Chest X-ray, AP view. Patient: 28 years old, sex F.
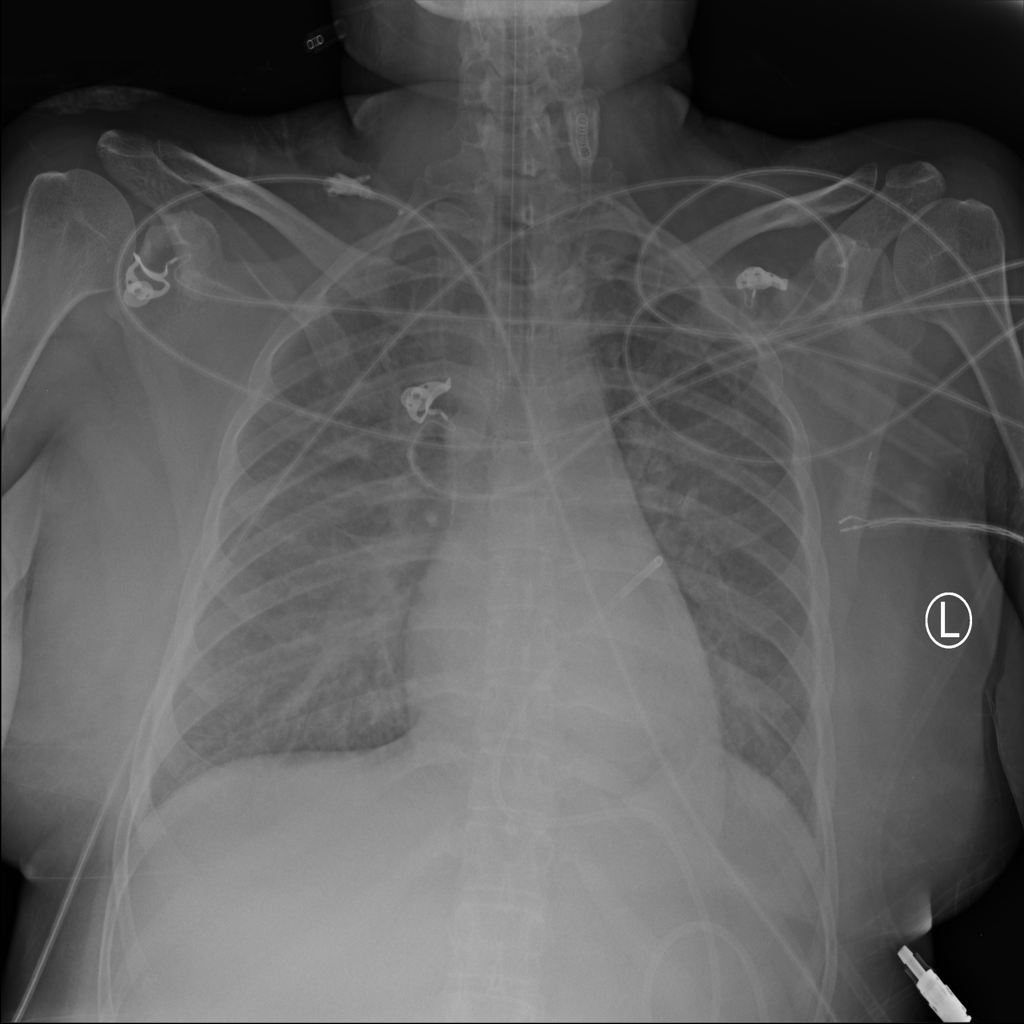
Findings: No Finding